Question: I want to execute two queries in zend 2 :
This is the content of my model file:
'''
$email = $getData['login_email'];
$password = $getData['login_password'];
$select = $this->adapter->query ("select count(*) as counter from users where email = '$email' and password = '".md5($password)."'");
$results = $select->execute();
if ($results->current()['counter'] == 1 ){
// $update_user = $this->adapter->query("UPDATE users SET session_id = '".$session_id."' WHERE email = '".$email."'");
try {
$update_user = $this->adapter->query("select * from users");
} catch (\Exception $e) {
\Zend\Debug\Debug::dump($e->__toString()); exit;
}
$update_session = $update_user->execute();
'''
For some reason if i remove one random query, the another one will be executed. I know it is weird but i believe there is a rational answer to it. The result of the try catch part is:

I did not write it wrong the query. AS you can see I tried a simple select query and i got the same result. Actually I have no idea what is wrong this. Please help with this, I'm looking up for an answer on the internet during the last 5-6 days and I found nothing. If you want me to provide any more information, please ask. THX
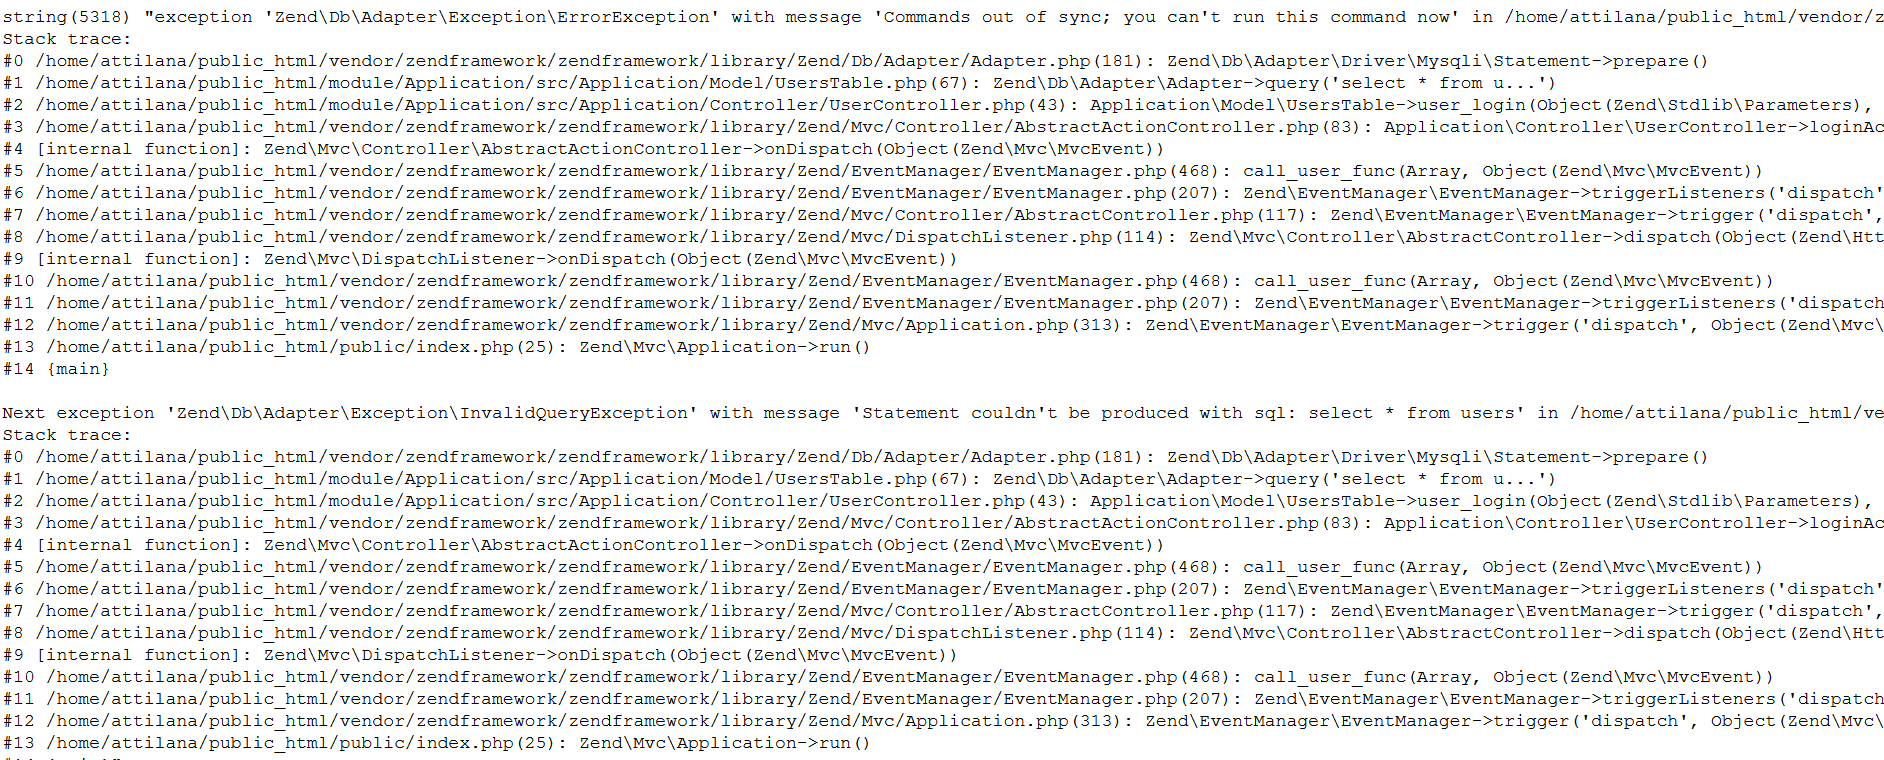
Answer: As <URL> suggests, this is an issue with the mysqli driver using unbuffered queries by default.
To fix this, you have to buffer the result of the first query before running the next one. With ZF2, the Result interface has a buffer() method to achieve this :
'''
$results = $select->execute();
$results->buffer();
'''